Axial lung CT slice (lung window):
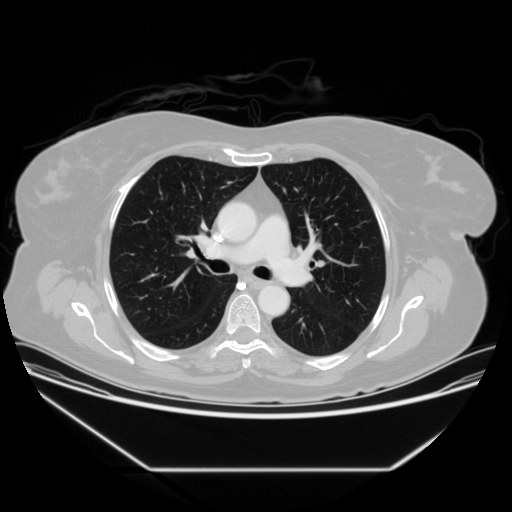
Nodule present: no